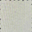
Piece: xx